Question: I am using IE 8 and i am geting this error: Your browser is not supported for this application. How to disable this error in IE?

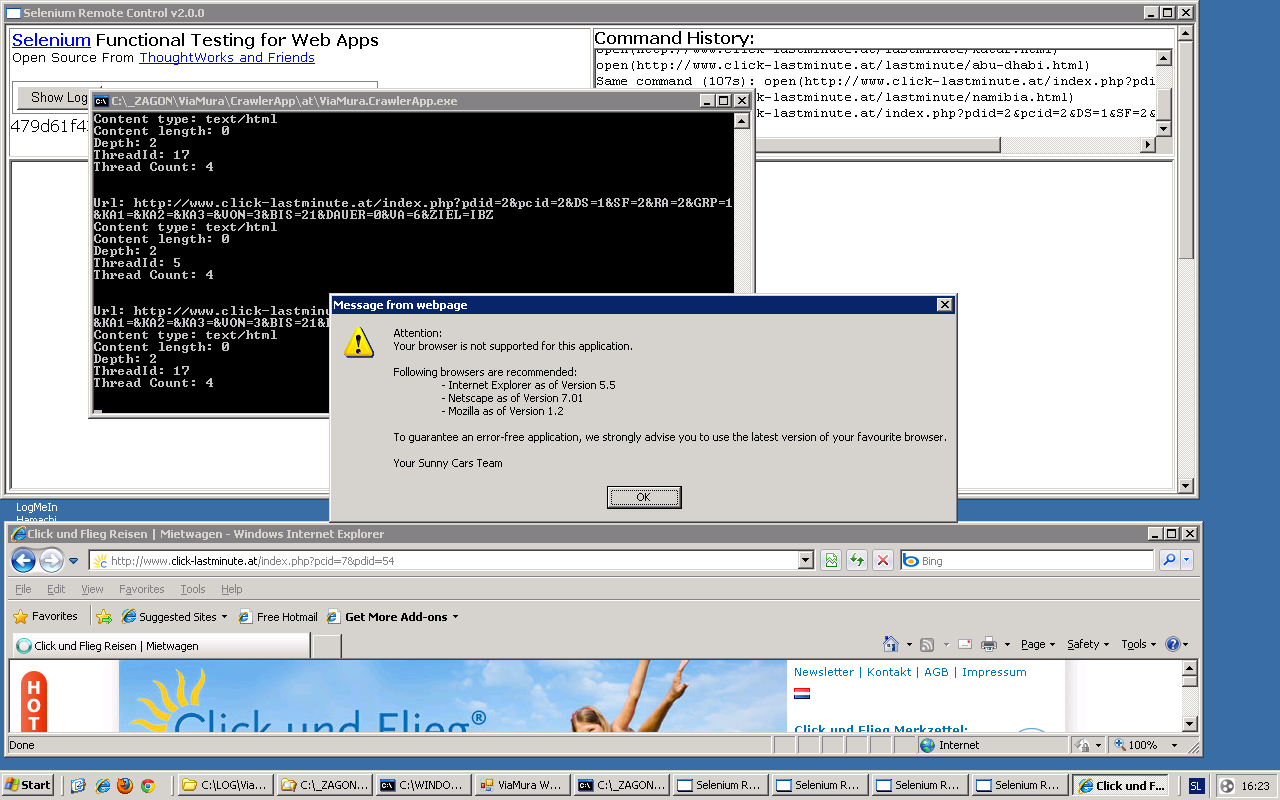
Answer: The error is coming from the script at www.sunnycars.com/mode/item/script_check.js.
'''
var ie5=document.getElementById?document.all?true:false:false;
var ie55=document.getElementById?document.all?(navigator.appVersion.indexOf("MSIE 5.5")!=-1)?true:false:false:false;
...
oldie = ie4?(ie5?(ie55?false:(ie6?false:(ie7?false:true))):true):false;
'''
In other words the joker who wrote this thinks that any browser that supports 'document.all' but which doesn't have "MSIE 5.5" to "MSIE 7.0" in the User-Agent string, must be IE5.0 and thus too old. The idea that there might be newer versions of IE than 7, or other browsers that support 'document.all', never seems to have crossed their mind.
UA-sniffing is highly questionable at the best of times but this is a particularly bone-headed specimen. If you are the webmaster for this site, the best thing to do would be to get rid of this script completely, as it doesn't do anything worthwhile and never did. You'll probably also want to look at updating the rest of the scripting, which also exhibits signs of decay.
If you are just a visitor to this site, the only thing you can do to avoid the error is to stop visiting it.